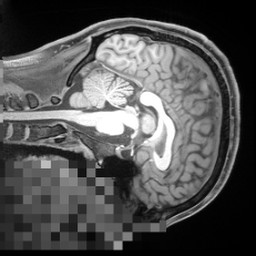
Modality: T1w
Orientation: sagittal
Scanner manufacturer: siemens
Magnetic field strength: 3 T
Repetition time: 2.55 s